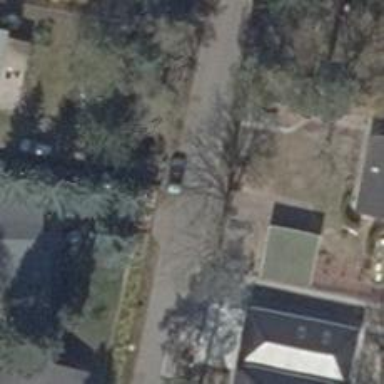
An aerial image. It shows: Driveway leading to service road.